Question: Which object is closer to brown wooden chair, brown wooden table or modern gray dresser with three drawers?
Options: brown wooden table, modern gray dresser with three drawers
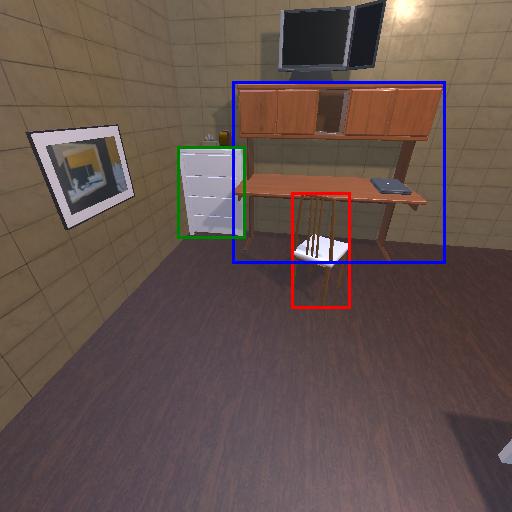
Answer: brown wooden table